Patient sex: M
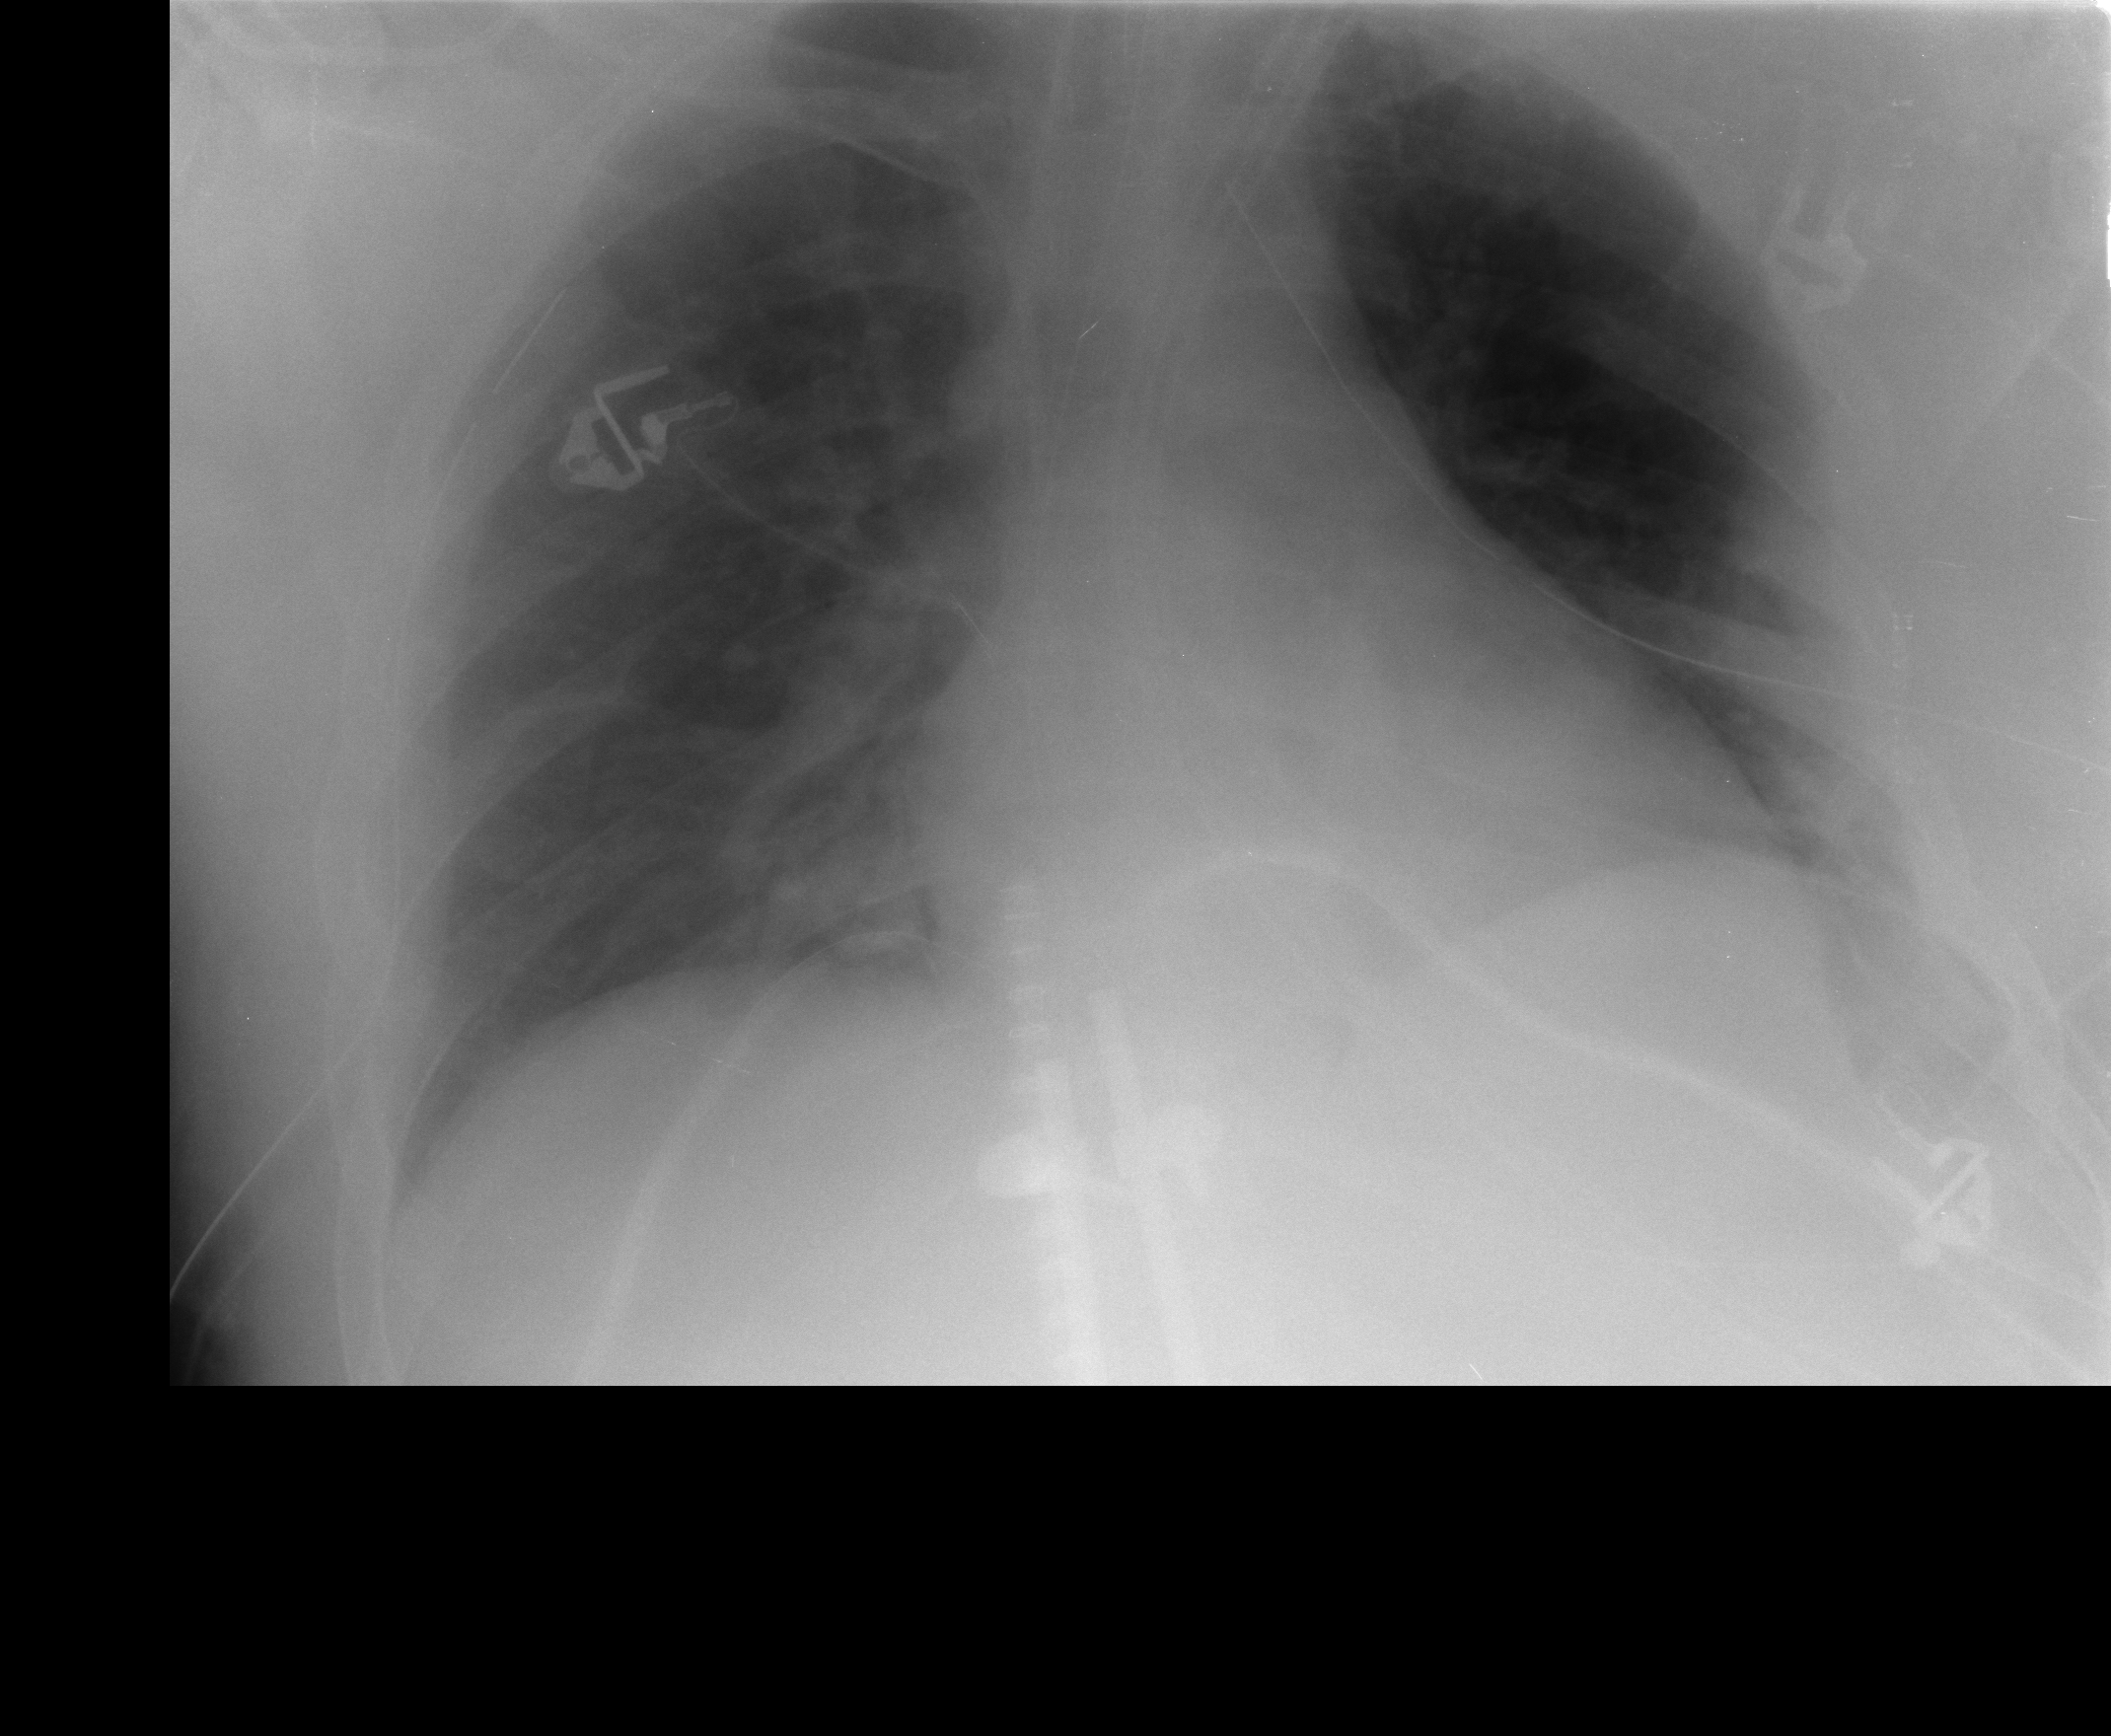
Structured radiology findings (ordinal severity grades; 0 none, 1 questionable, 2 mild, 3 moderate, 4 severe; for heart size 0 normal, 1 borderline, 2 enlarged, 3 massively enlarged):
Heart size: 0
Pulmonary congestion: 2
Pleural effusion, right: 0
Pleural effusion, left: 1
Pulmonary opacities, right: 0
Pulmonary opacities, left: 0
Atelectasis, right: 2
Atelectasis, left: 1